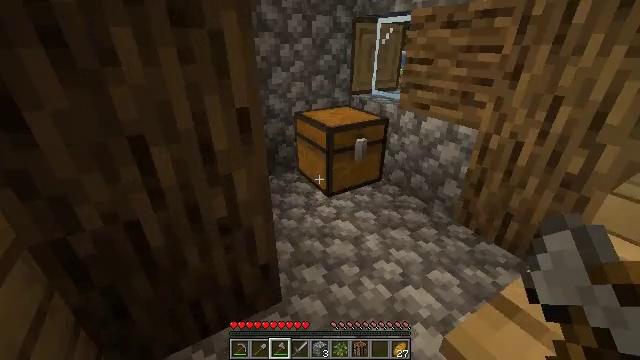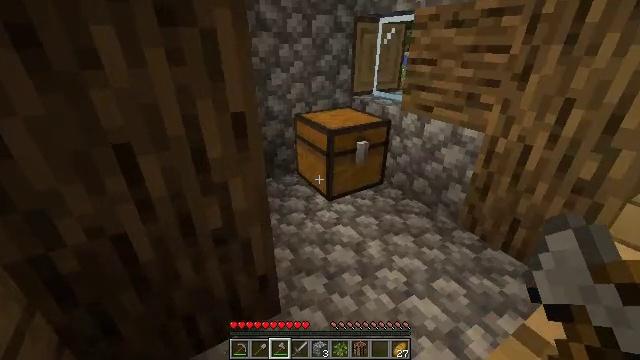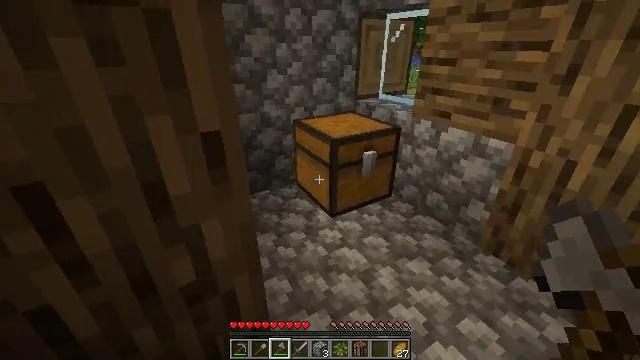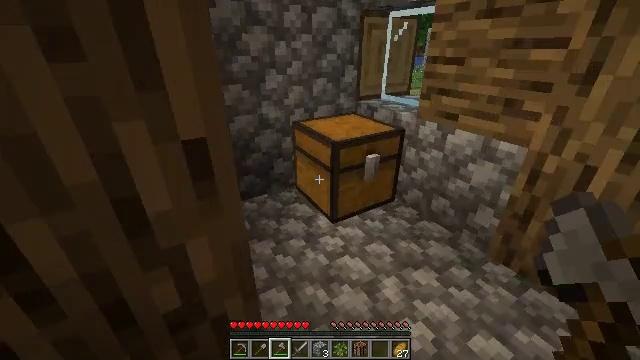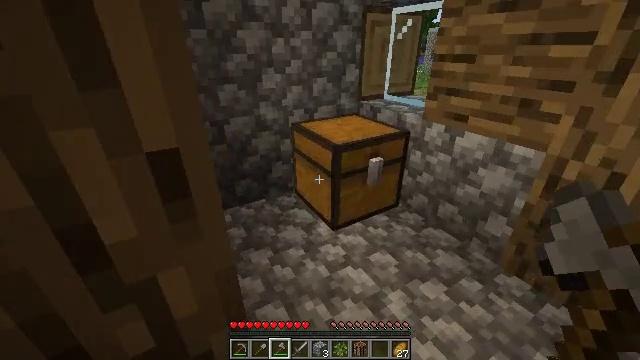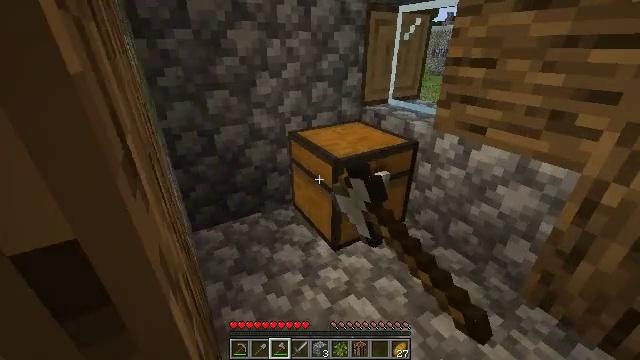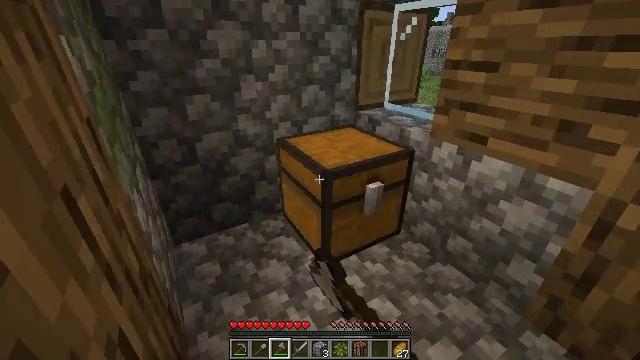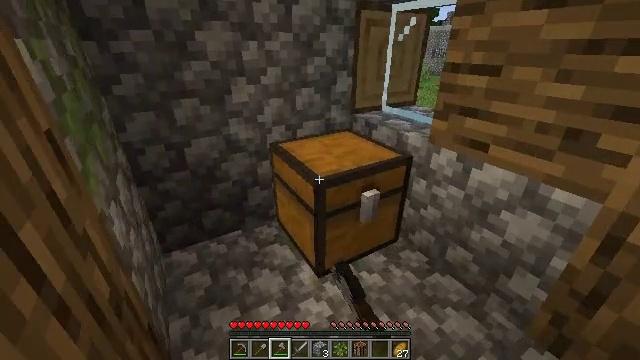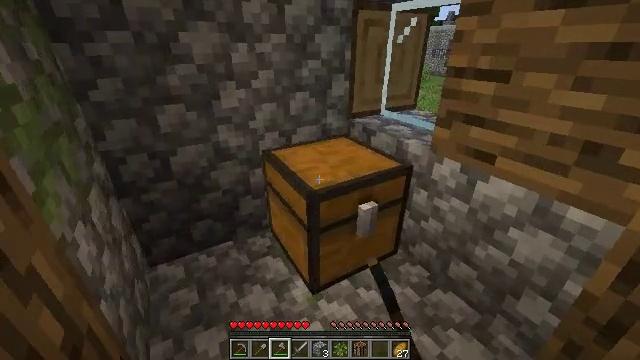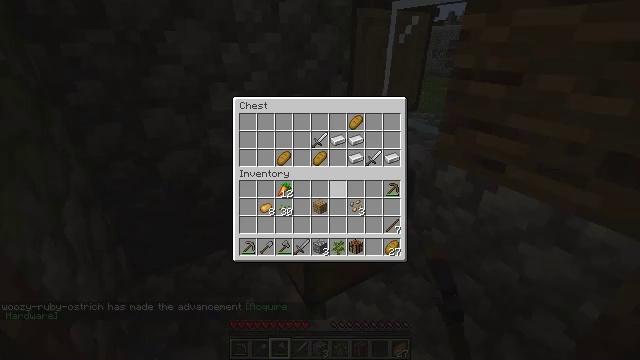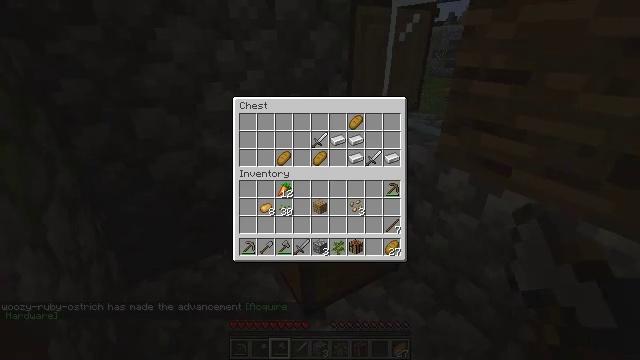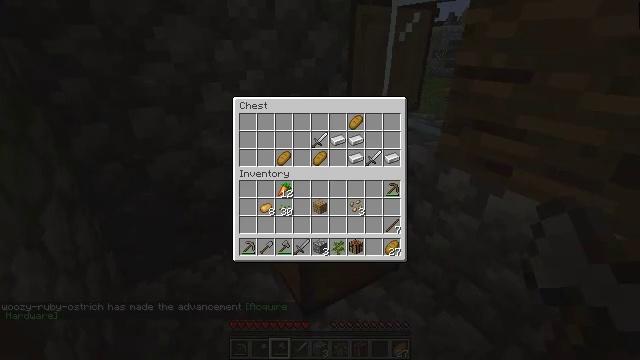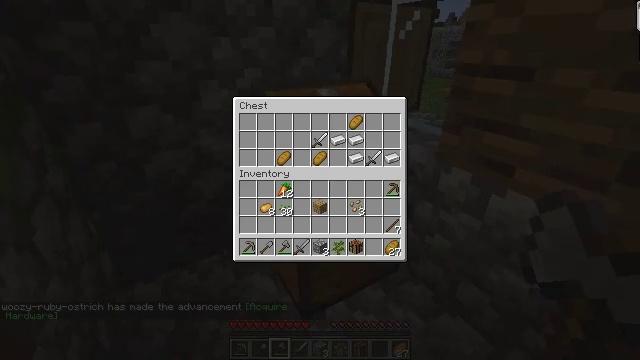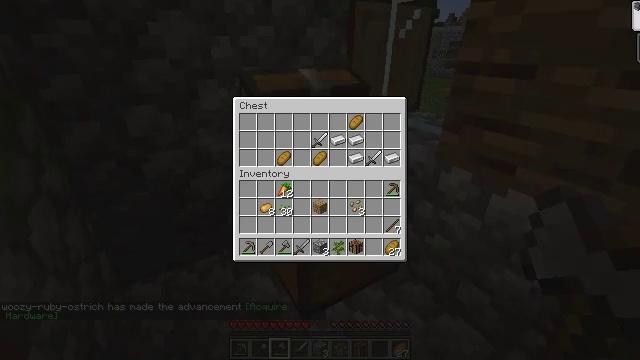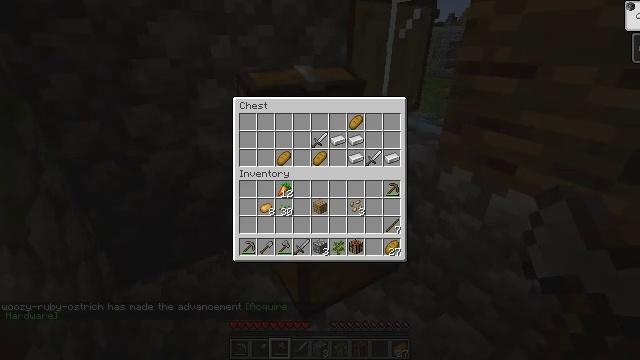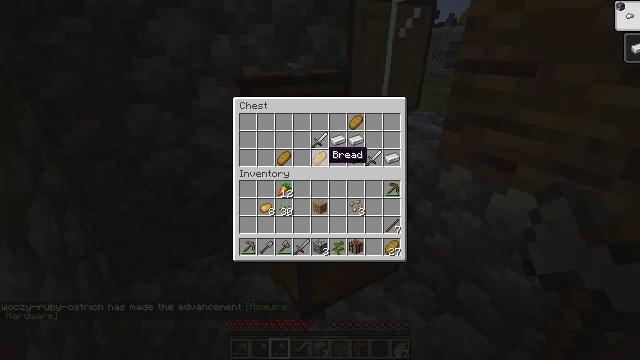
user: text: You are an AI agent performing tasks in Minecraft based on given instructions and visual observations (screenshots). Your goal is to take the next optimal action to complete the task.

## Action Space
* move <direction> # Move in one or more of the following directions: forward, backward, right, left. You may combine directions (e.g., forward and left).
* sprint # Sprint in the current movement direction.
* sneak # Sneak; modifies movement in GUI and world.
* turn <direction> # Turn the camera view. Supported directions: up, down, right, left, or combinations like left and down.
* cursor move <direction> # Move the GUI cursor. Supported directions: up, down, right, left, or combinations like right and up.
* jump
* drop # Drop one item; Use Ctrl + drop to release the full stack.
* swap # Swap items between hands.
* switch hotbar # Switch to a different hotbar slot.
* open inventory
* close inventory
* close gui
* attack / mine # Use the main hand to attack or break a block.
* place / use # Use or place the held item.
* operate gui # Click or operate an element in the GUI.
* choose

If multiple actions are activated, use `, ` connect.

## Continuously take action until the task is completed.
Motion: motion action
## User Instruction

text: Break the clay block to collect it.
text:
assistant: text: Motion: move forward
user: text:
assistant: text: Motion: move forward
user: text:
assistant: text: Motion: move forward
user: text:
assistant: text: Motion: move forward, use / place
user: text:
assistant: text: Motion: move forward, use / place
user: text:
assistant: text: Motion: move forward, use / place
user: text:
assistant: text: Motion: move forward
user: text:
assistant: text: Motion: move forward
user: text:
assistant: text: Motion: cursor move right, open gui
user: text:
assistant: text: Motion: cursor move left
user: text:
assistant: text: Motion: no_op
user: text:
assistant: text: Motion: no_op
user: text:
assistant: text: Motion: no_op
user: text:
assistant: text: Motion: no_op
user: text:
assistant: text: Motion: cursor move up
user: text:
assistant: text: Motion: cursor move up
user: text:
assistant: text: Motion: cursor move up
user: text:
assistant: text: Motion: no_op
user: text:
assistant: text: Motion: sneak
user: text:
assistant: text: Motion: sneak
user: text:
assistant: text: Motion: sneak
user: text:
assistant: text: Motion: sneak
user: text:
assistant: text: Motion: sneak
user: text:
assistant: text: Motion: sneak
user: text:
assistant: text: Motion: sneak, cursor move right
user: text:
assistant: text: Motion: sneak
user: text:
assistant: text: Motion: sneak
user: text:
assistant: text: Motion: sneak
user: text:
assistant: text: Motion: sneak, choose
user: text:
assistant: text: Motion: sneak, choose